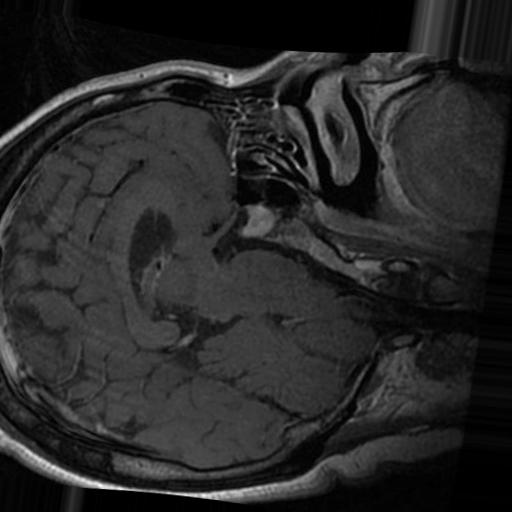
Label: brain_tumor